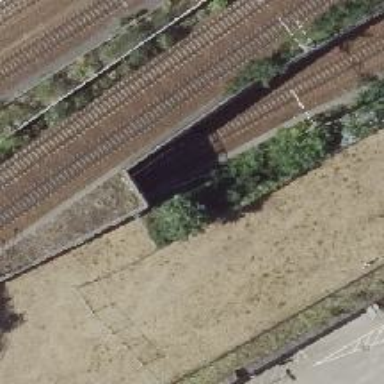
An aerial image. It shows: Railway tunnel with overhead electrified contact lines.